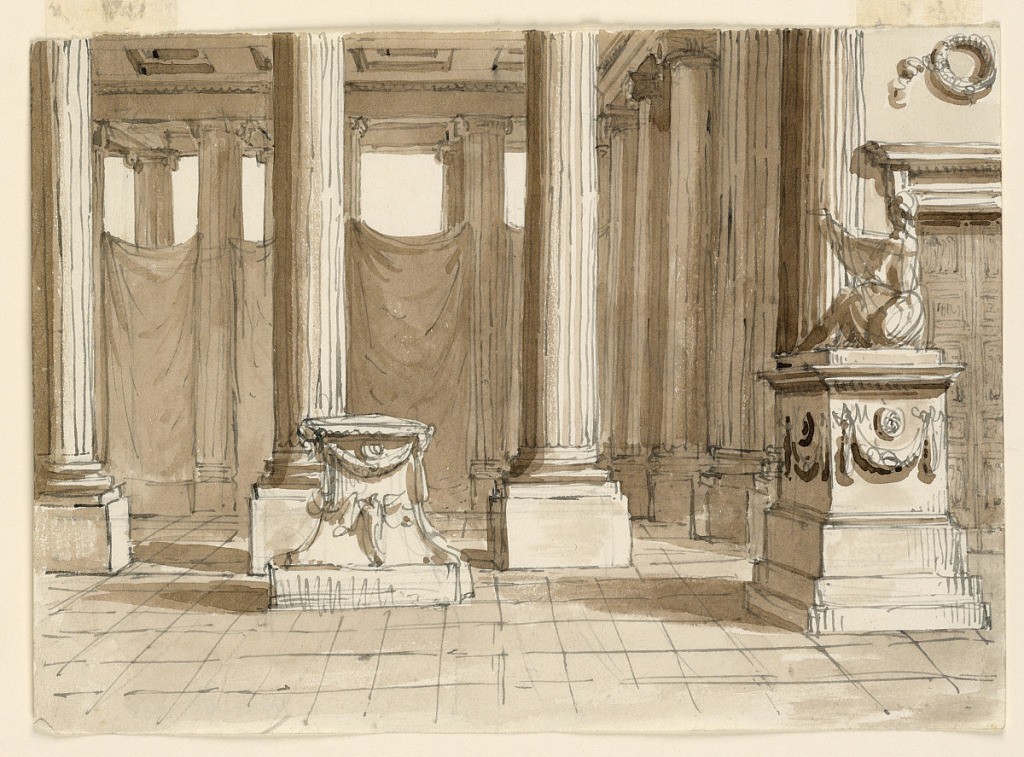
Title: Stage Design, Interior of Temple
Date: late 18th century
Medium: Pen and brown ink, brush and sepia wash on paper
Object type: Drawing
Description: Horizontal rectangle. Inside of temple in antique style. Statue of goddess on pedestal in foreground at right. Openings between columns closed by hangings.